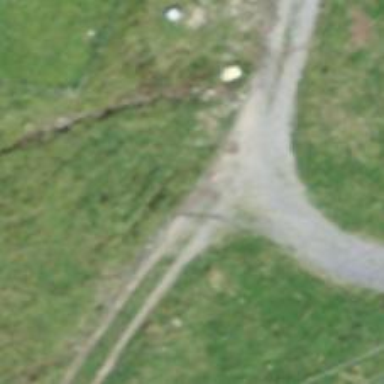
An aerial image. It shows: Grass track with grade4 quality surface.